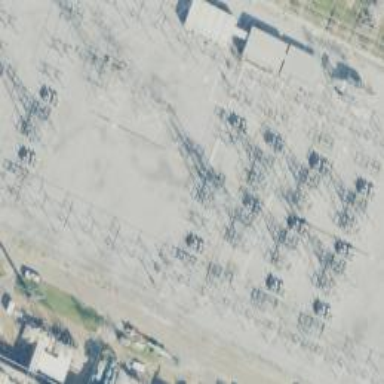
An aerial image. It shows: Switch used for power control.